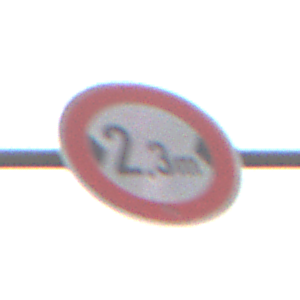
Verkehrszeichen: TatsaechlicheBreite2Komma3
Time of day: MorningAfternoon
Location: Outdoor (Nature)
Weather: Overcast
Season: NotSpecified
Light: Natural